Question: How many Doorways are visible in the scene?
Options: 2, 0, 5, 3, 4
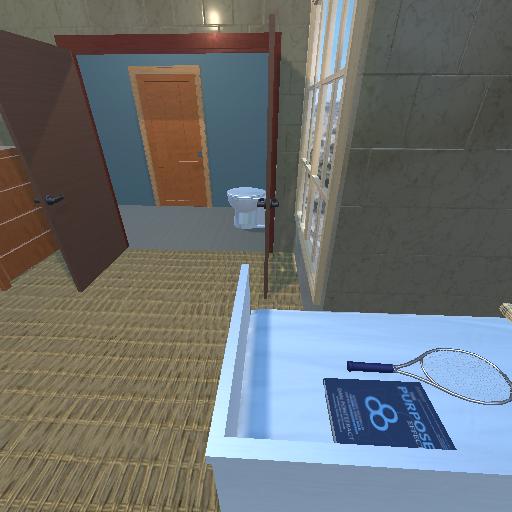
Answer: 2